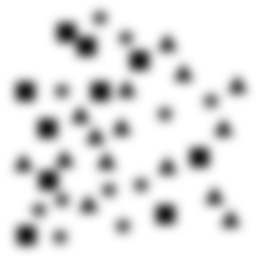
Squares: 10
Triangles: 15
Stars: 11
Total shapes: 36